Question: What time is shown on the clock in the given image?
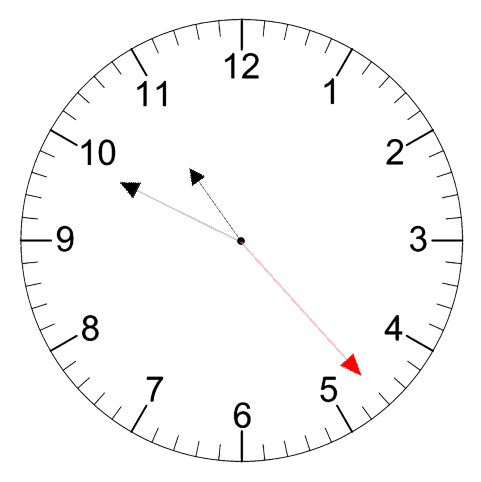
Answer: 10:49:23